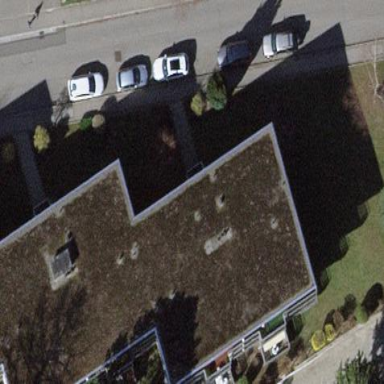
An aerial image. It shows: Building with flat roof.